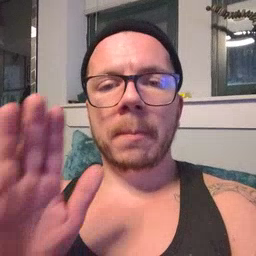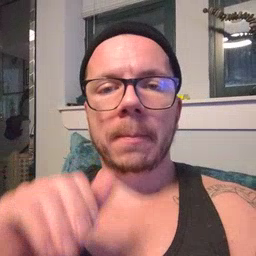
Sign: bye